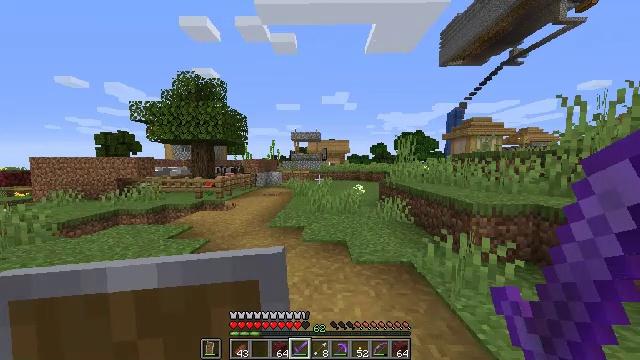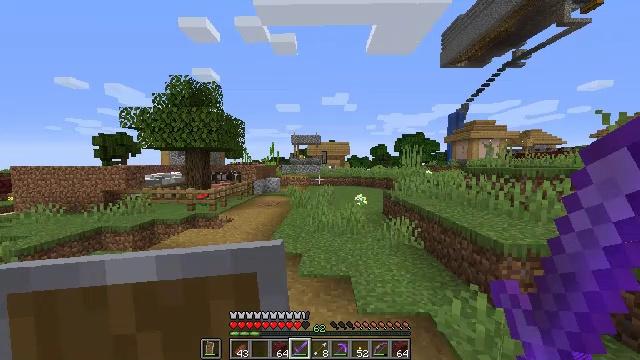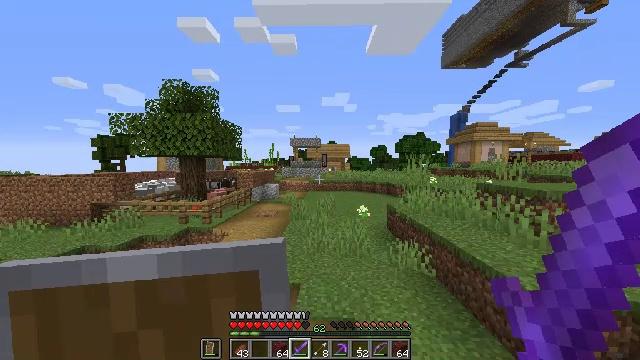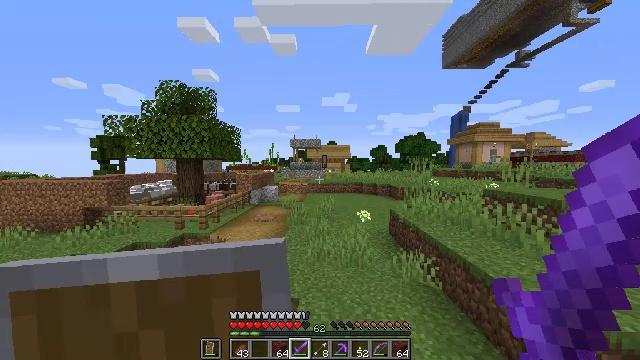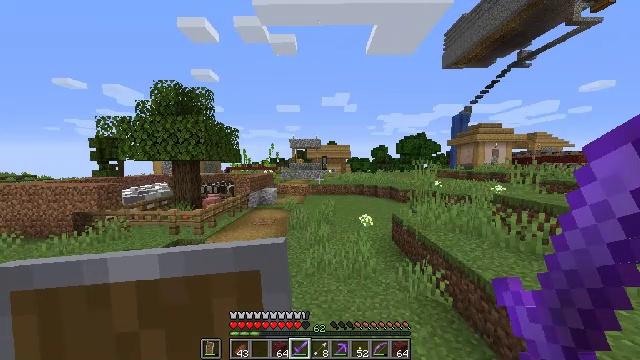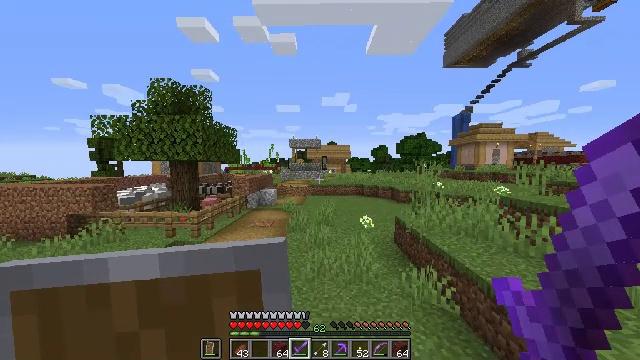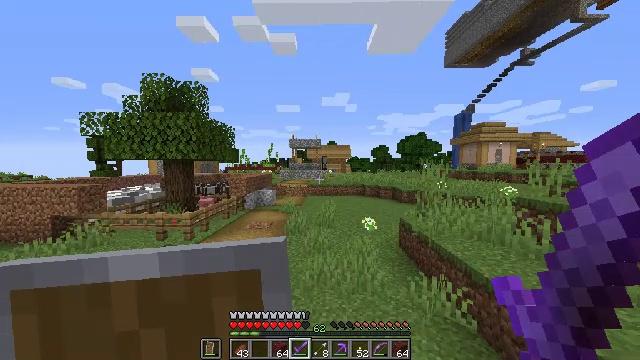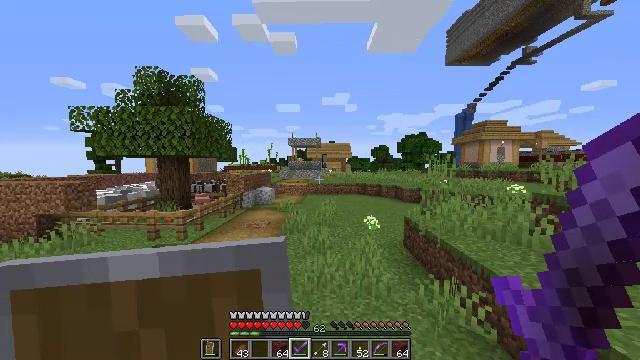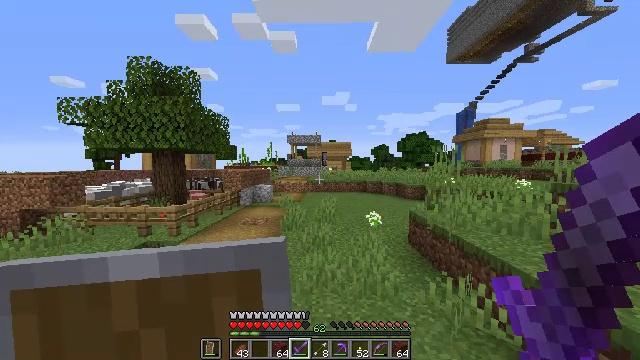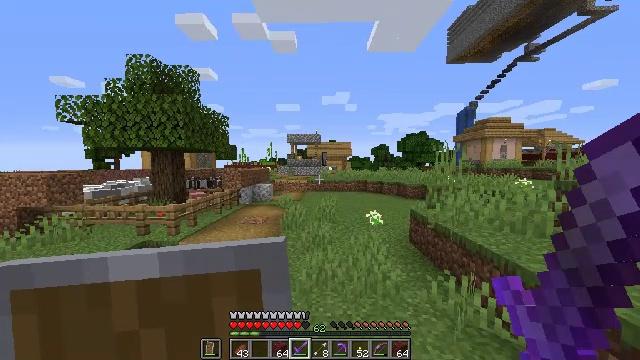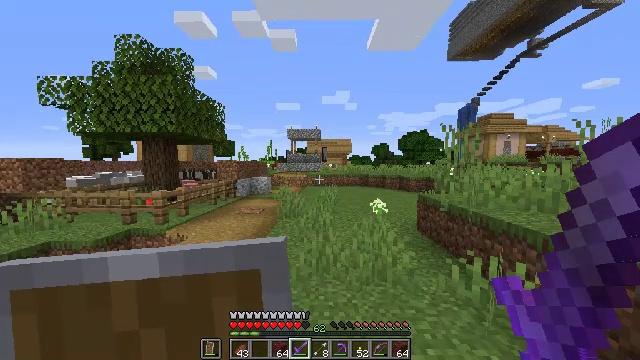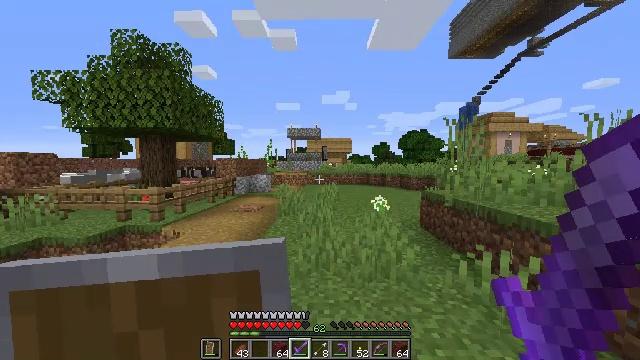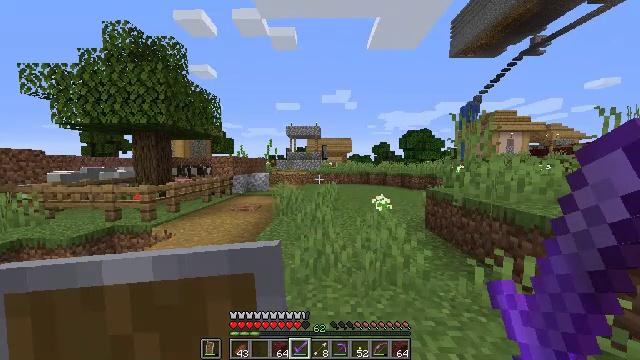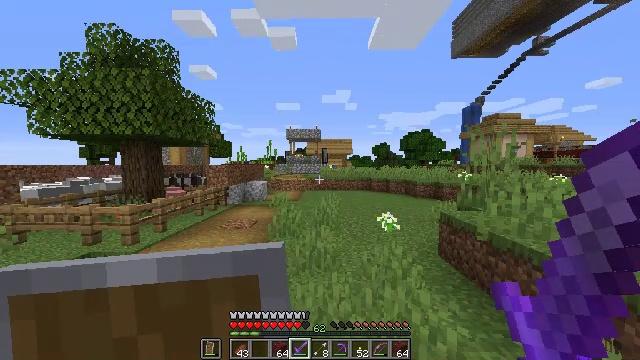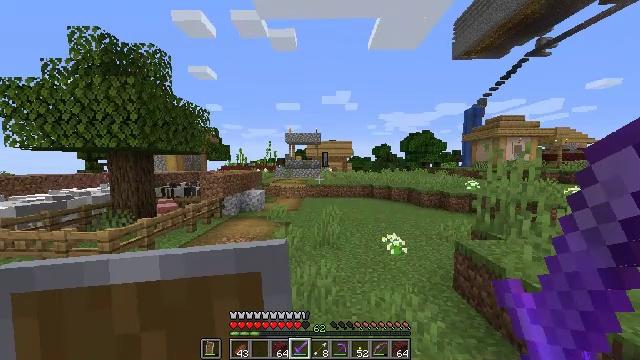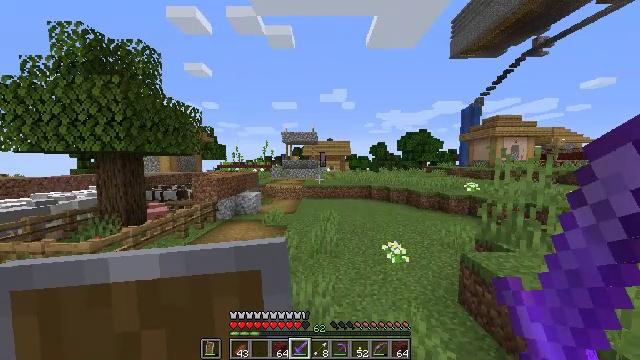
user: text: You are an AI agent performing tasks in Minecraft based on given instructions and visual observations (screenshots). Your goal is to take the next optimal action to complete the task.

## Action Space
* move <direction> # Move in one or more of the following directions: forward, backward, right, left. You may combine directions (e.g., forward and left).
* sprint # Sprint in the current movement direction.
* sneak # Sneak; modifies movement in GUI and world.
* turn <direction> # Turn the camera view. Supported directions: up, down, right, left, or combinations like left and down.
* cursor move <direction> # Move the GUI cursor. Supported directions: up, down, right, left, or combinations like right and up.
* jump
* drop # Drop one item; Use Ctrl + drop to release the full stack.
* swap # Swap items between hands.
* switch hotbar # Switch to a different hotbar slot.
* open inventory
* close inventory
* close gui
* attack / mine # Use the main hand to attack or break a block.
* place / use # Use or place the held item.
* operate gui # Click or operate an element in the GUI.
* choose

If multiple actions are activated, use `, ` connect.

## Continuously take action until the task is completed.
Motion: motion action
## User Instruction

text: Left click on the ender chest to mine.
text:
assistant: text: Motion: move forward, jump
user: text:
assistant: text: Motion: move forward, jump
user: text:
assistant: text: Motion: move forward, jump
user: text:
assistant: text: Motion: move forward, jump
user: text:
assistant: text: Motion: move forward, jump
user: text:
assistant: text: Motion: move forward, jump
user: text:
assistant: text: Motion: move forward, jump
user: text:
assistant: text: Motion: move forward, jump
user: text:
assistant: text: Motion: move forward, jump
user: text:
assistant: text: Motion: move forward, jump
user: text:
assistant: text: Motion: move forward, jump
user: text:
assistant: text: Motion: move forward, jump
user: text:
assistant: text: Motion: move forward, jump
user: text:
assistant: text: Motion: move forward, jump
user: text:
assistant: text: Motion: move forward, jump
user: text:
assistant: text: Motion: move forward, turn right and down, jump
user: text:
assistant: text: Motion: move forward, turn right, jump
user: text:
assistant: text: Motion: move forward, turn right, jump
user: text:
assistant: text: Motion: move forward, turn right, jump
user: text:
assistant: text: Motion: move forward, jump
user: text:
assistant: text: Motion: move forward, jump
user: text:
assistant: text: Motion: move forward, turn right, jump
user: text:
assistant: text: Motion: move forward, jump
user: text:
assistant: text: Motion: move forward, jump
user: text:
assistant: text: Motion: move forward, jump
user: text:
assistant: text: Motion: move forward, jump
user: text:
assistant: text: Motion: move forward, jump
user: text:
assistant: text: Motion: move forward, jump
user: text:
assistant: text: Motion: move forward, jump
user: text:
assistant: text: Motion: move forward, jump